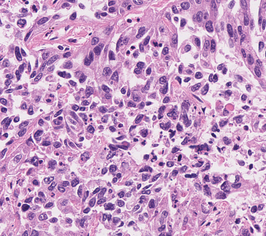
Tumor epithelial tissue: yes
Tumor-associated stroma tissue: no
Normal tissue: no